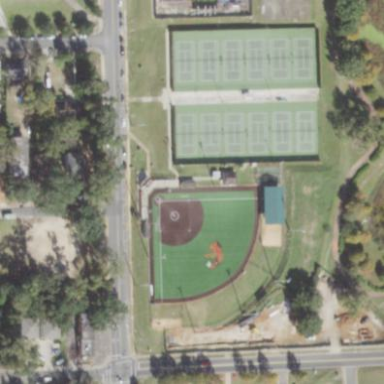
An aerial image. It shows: Baseball pitch for leisure and sports activities.